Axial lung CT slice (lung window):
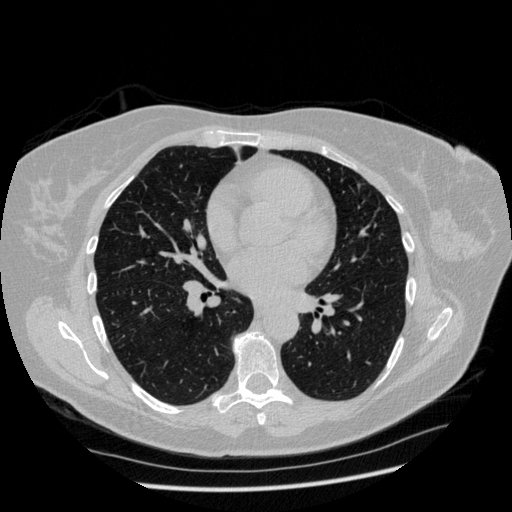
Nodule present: yes
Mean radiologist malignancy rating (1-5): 3